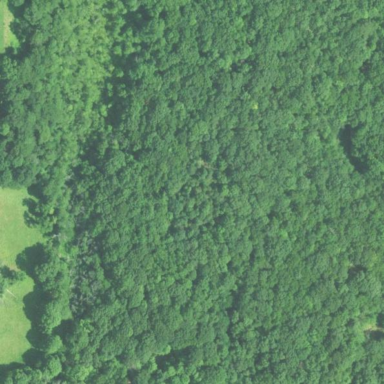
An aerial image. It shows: Mixed woodland with various types of leaves.